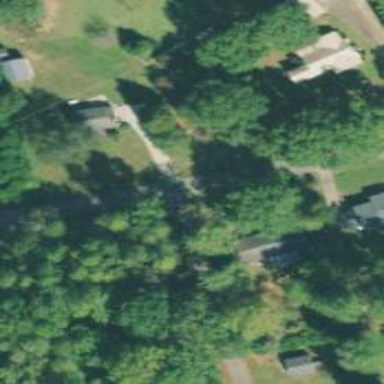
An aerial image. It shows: Driveway.